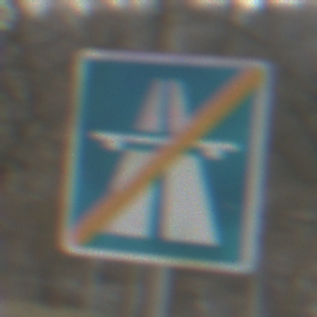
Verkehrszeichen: EndeAutbahn
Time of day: MorningAfternoon
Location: Outdoor (Nature)
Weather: PartlyCloudy
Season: Autumn
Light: Natural